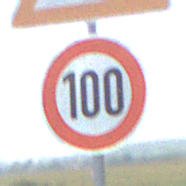
Verkehrszeichen: Geschwindigkeit100
Zusatzzeichen oben: FussgaengerRechts
Umgebung: Outdoor, Suburban
Tageszeit: Midday
Wetter: Overcast
Licht: Natural
Jahreszeit: NotSpecified
Kontrast: LowContrast